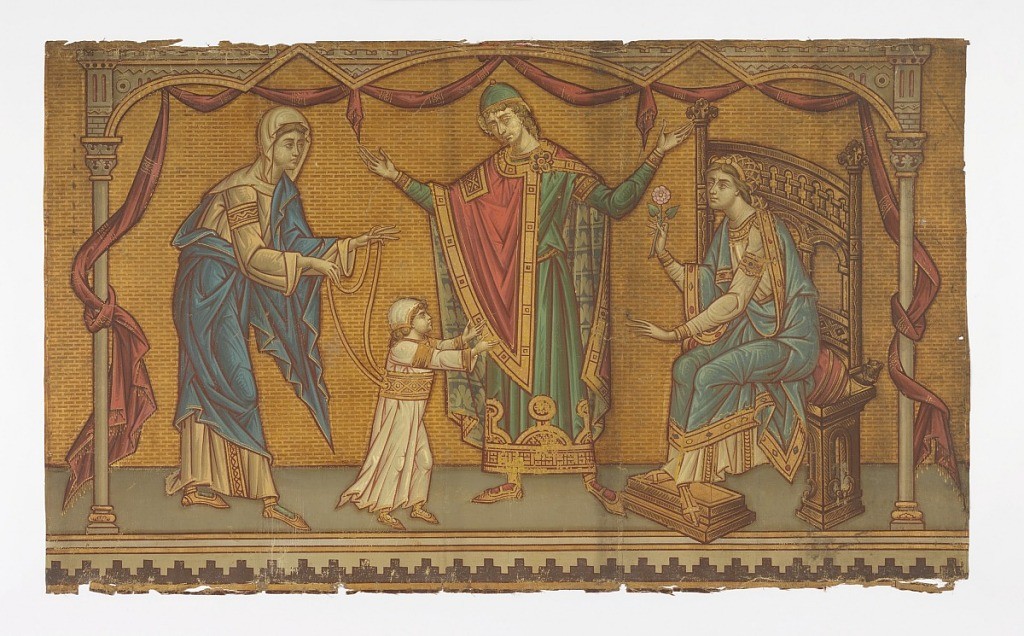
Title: Frieze
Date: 1886
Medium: Handpainted in oil on canvas
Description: Frieze painted on canvas, in several pieces. Ecclesiastical subject.